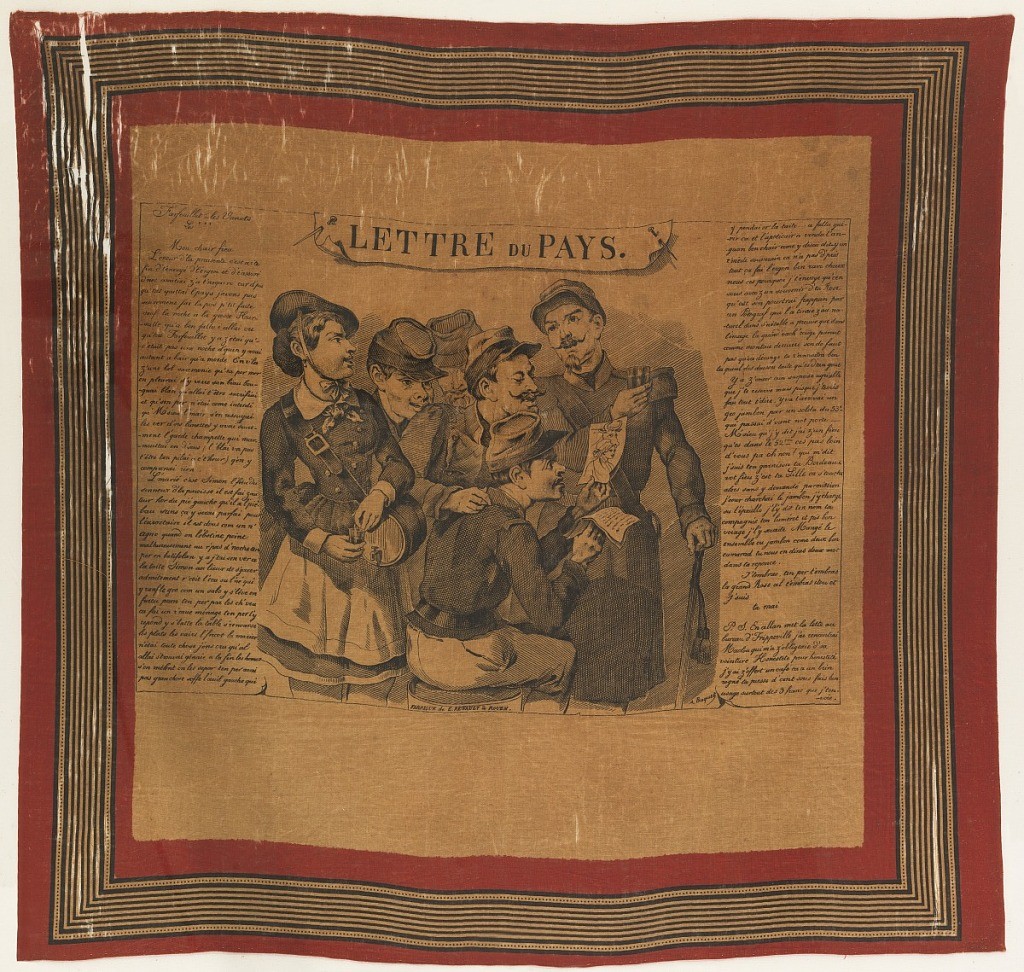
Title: Handkerchief
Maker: E. Renault
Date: late 19th century
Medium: cotton Technique: printed on plain weave
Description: Cotton handkerchief printed in black on red and cream ground showing a group of drinking soldiers gathered around a letter that contains a picture of a woman with cow. At left, a woman dispenses beverages. At left, text from the letter printed to resemble handwriting. Printed at top, in trompe-loeil resembling a pinned banner: lettre du pays (country letter). Striped border.